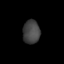
Tissue: skin
Cell type: Epithelial cells
Senescence score: 0.8452
Nuclear area (px): 393
Mean DAPI intensity: 67.504